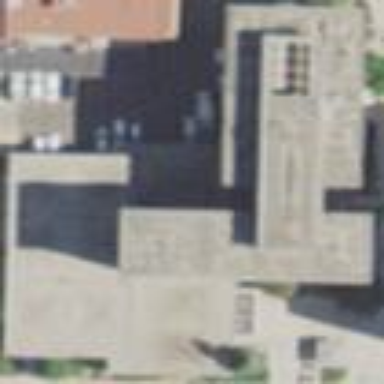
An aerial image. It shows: University building.